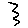
Label: zigzag